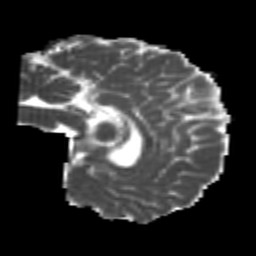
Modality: MD
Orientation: sagittal
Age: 24
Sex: male
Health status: healthy
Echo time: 0.074 s